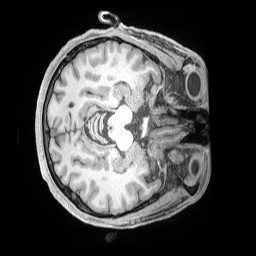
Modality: T1w
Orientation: axial
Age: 41
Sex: male
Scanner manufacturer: siemens
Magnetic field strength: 3 T
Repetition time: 2 s
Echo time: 0.00211 s